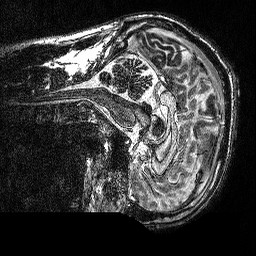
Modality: MP2RAGE
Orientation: sagittal
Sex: male
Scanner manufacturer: siemens
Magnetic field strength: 3 T
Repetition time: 5 s
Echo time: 0.00292 s